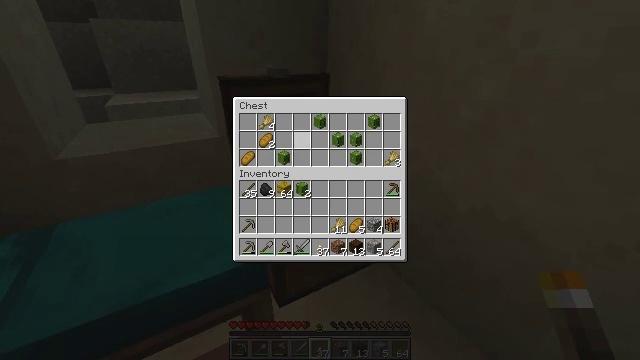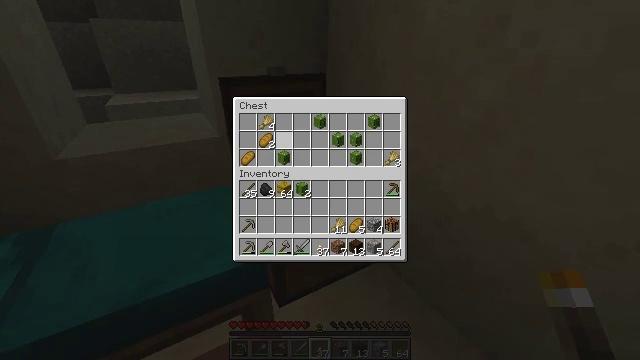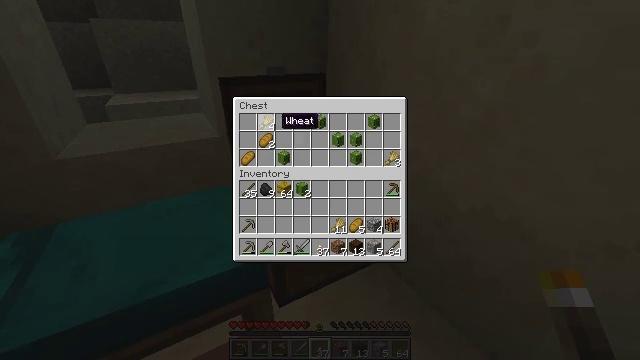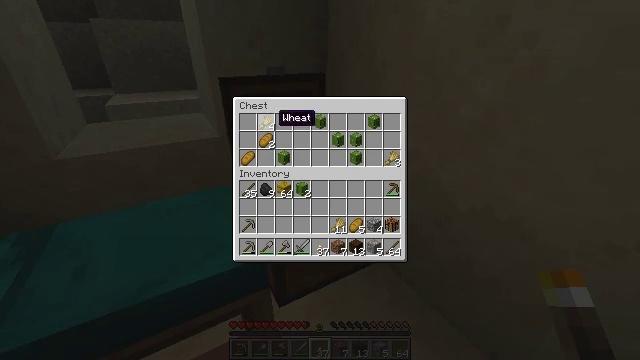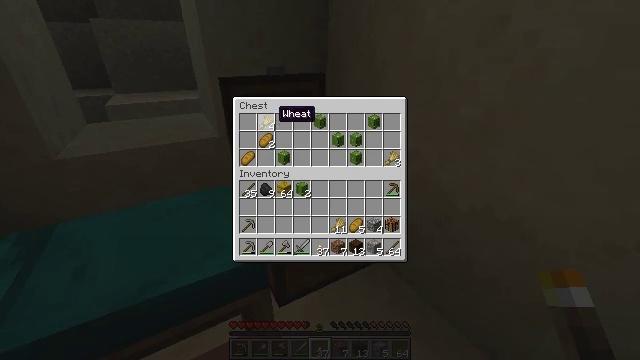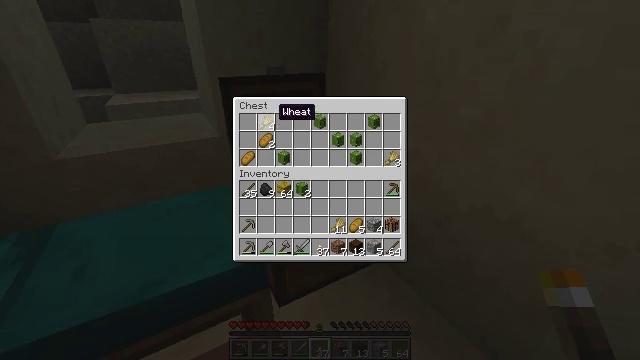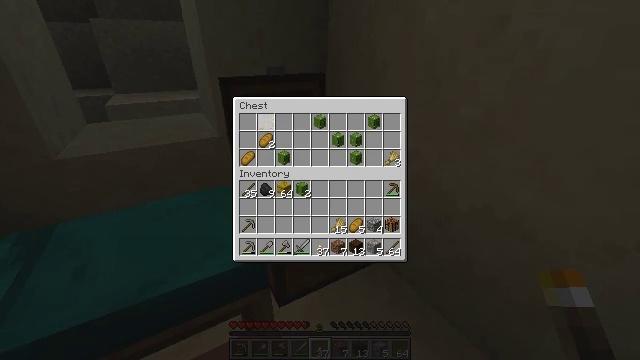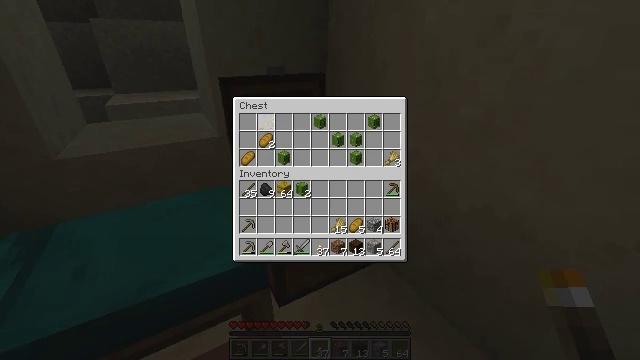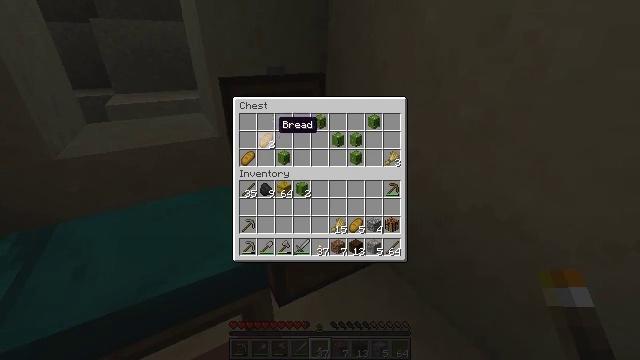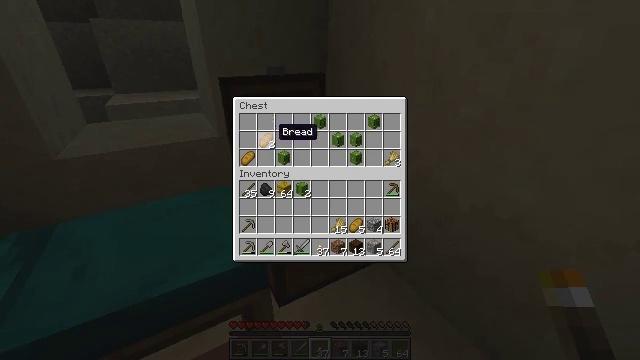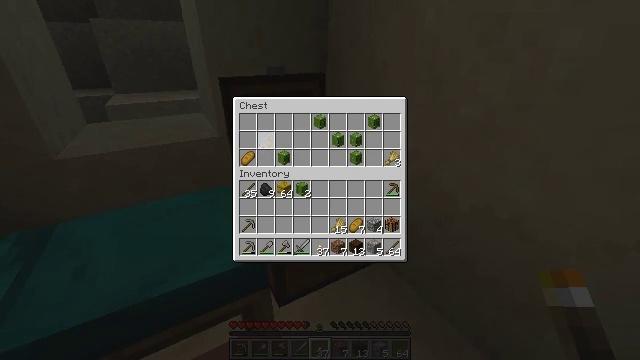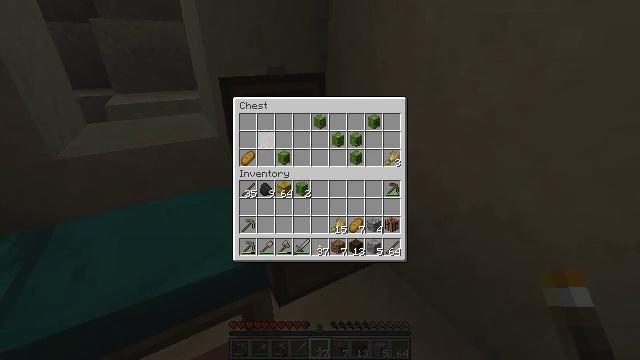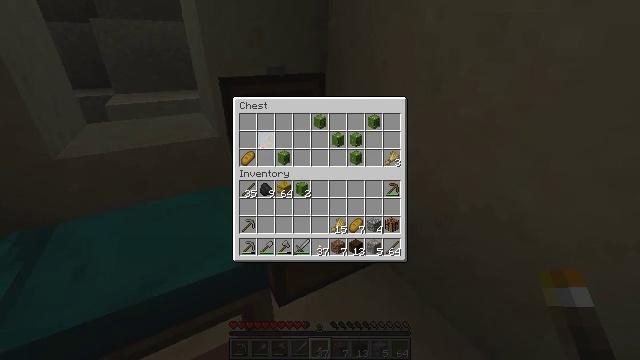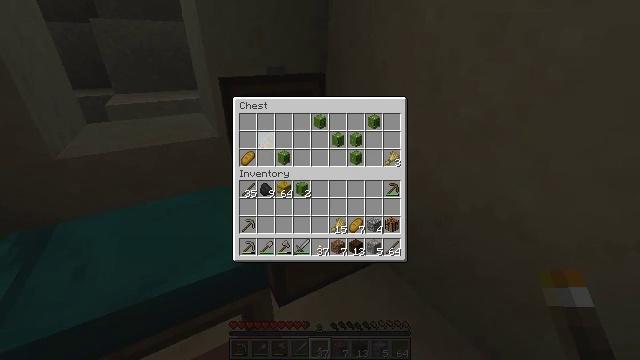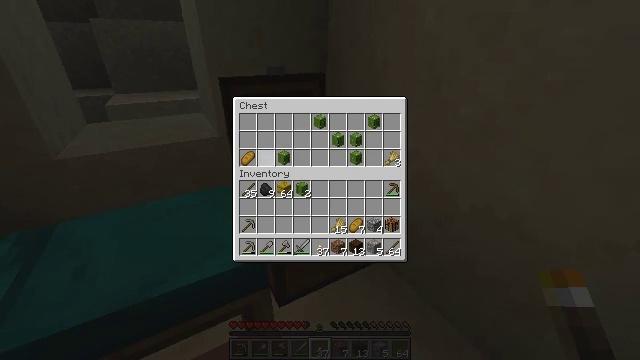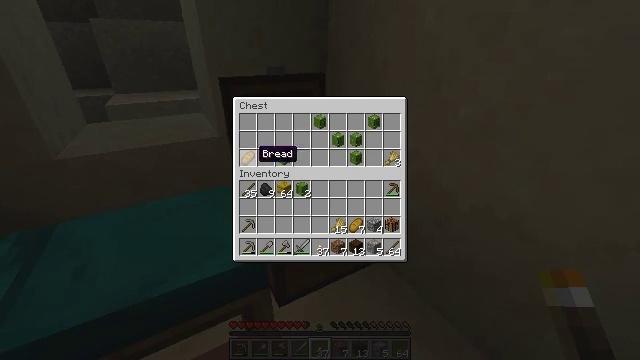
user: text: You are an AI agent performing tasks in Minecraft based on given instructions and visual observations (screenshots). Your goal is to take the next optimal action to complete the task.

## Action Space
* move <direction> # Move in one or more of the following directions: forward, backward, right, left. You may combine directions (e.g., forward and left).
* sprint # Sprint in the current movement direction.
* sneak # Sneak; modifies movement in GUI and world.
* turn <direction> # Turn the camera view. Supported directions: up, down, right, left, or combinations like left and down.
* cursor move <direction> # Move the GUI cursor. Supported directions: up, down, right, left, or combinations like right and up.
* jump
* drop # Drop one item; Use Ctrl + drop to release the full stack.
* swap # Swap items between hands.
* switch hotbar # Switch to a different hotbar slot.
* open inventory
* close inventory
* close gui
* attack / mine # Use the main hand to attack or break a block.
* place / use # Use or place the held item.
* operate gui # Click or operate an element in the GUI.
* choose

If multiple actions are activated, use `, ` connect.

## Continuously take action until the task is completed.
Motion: motion action
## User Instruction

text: Mine the lime bed to collect it.
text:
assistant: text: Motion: sneak, cursor move left and up
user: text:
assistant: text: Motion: sneak, cursor move left
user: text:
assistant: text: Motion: sneak
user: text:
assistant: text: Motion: sneak
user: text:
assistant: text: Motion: sneak
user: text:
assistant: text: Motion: sneak, operate gui
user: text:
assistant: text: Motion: sneak, operate gui
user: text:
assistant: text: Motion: sneak, cursor move down, operate gui
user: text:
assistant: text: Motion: sneak, cursor move down
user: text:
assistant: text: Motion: sneak, operate gui
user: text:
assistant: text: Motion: sneak, operate gui
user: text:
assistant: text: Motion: sneak, operate gui
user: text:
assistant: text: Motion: sneak
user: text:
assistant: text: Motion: sneak, cursor move left and down
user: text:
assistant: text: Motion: sneak, cursor move down
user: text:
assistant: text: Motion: sneak, operate gui
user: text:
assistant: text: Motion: sneak, operate gui
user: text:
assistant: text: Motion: sneak, cursor move right, operate gui
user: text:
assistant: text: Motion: sneak, cursor move right
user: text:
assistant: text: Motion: sneak, cursor move right
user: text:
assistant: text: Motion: sneak
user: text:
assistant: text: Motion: sneak
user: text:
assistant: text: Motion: sneak
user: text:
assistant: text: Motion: sneak, operate gui
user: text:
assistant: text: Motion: sneak, operate gui
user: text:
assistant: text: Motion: sneak, operate gui
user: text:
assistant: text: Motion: sneak
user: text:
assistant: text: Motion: no_op
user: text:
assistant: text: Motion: cursor move right
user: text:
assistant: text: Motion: turn right, close gui